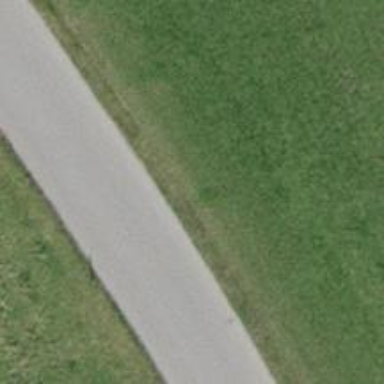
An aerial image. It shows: Tertiary road with asphalt surface.